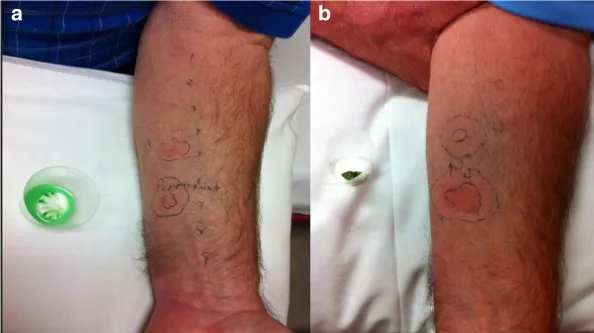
Skin test responses to peppermint allergen applied on patient's forearm. A) Prick test to saline slurry of peppermint candy b) Prick-to-prick test to peppermint leaf.
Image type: medical_photograph (skin_photograph)